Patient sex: F
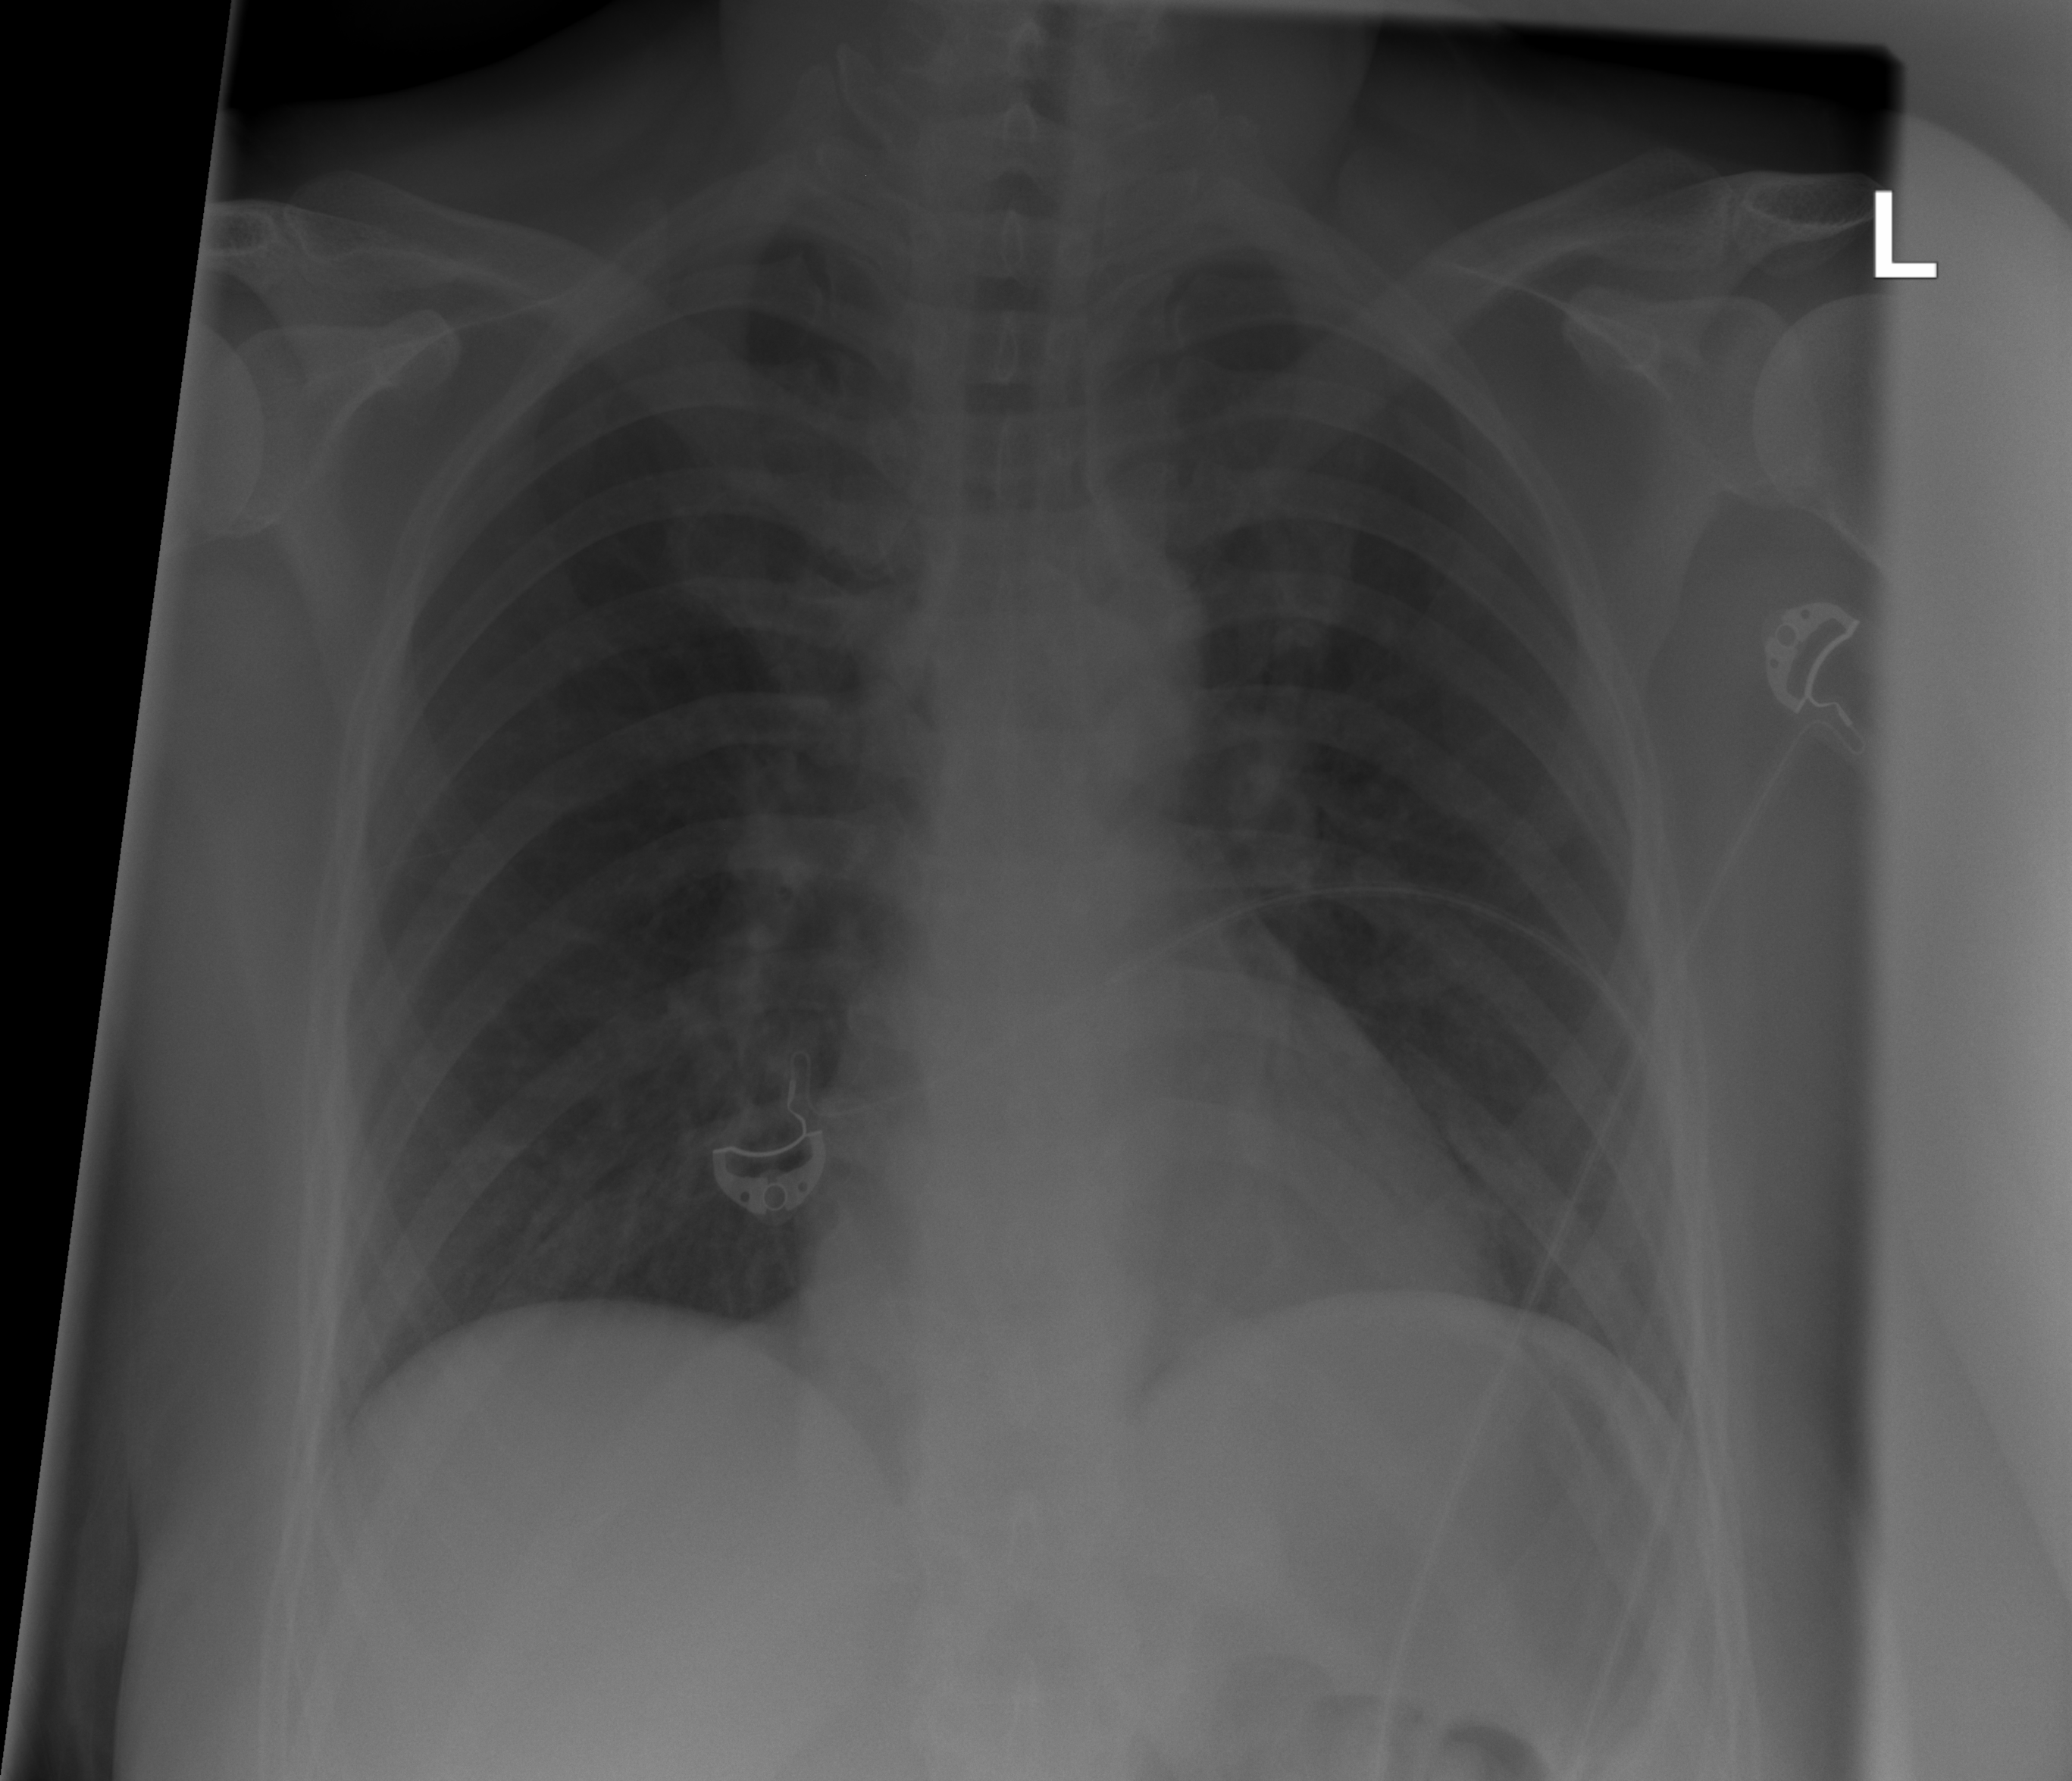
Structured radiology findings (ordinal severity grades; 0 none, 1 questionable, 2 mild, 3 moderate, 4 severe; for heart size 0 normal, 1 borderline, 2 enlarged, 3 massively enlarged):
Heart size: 0
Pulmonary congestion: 0
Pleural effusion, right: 0
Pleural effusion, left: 0
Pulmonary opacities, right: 0
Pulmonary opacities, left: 1
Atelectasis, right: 0
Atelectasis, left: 0